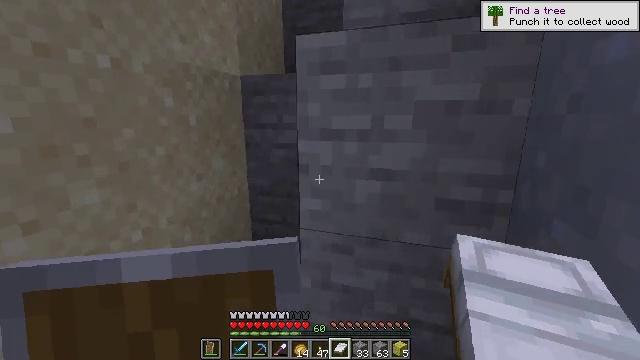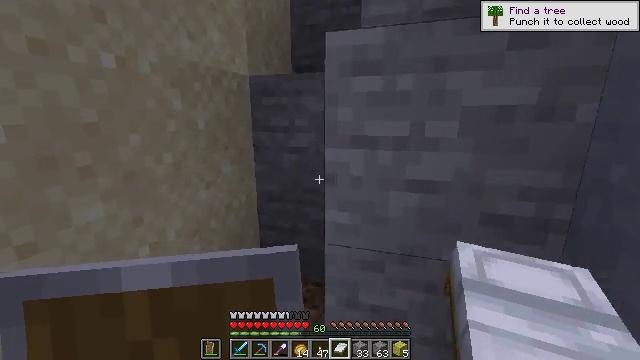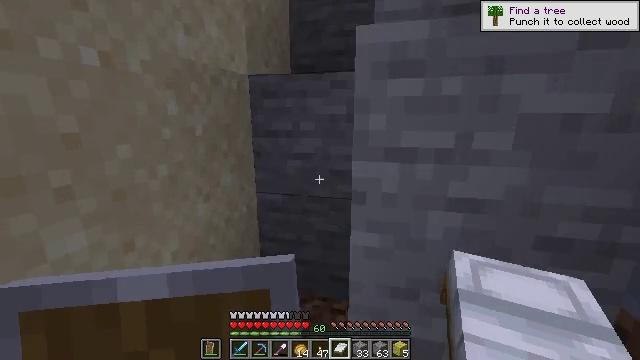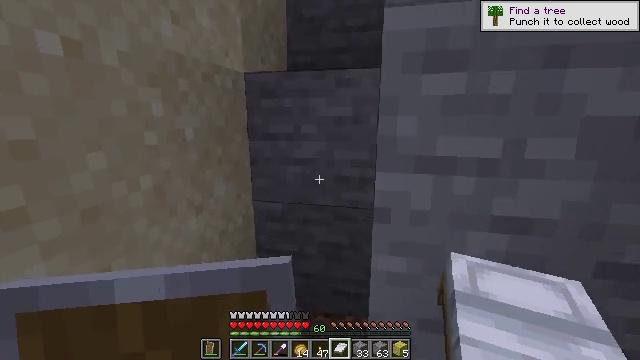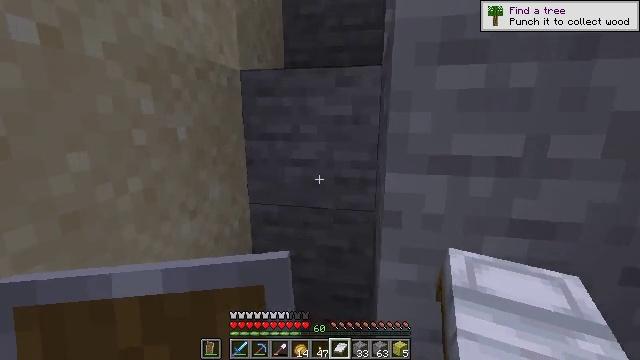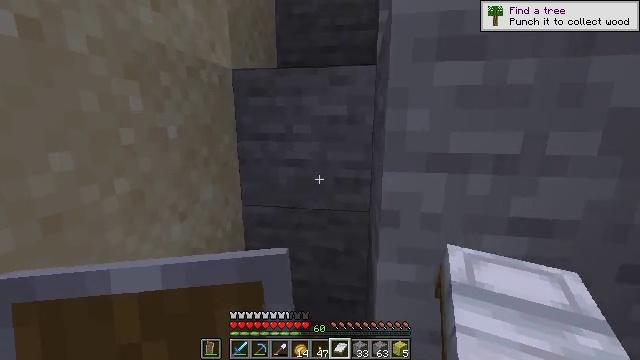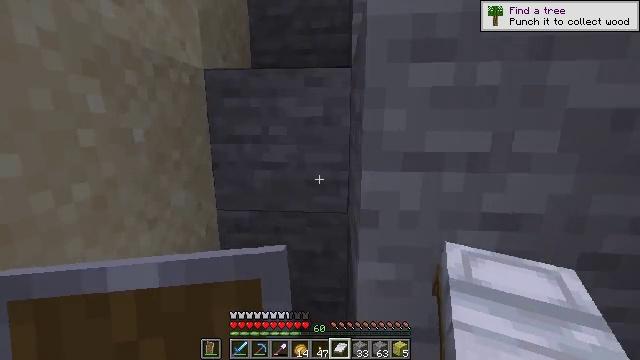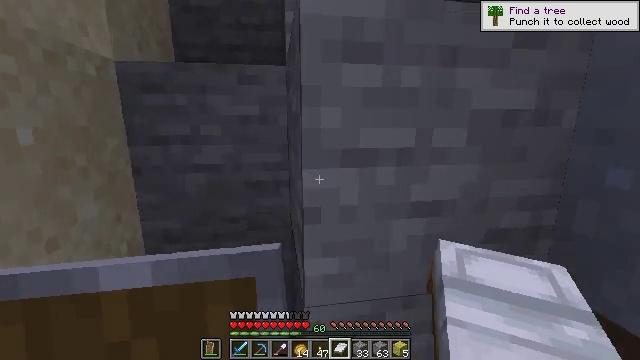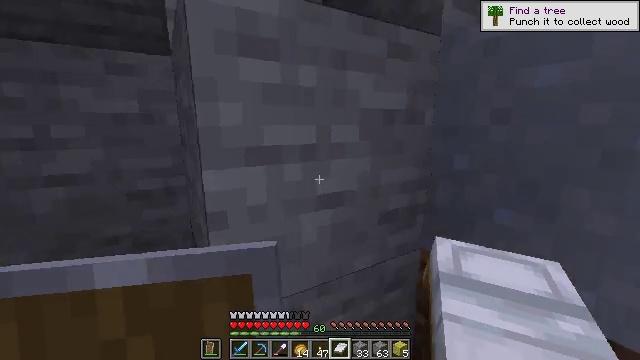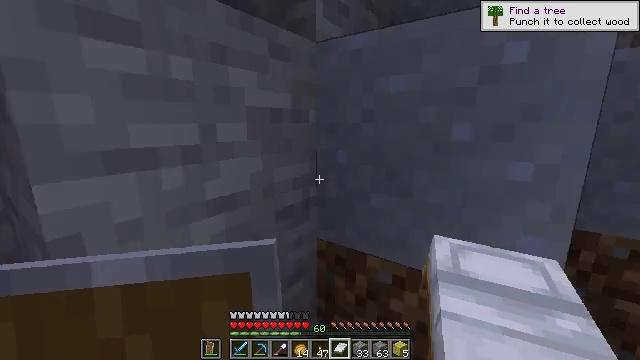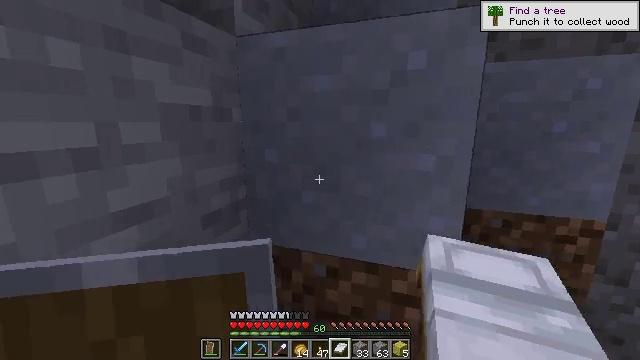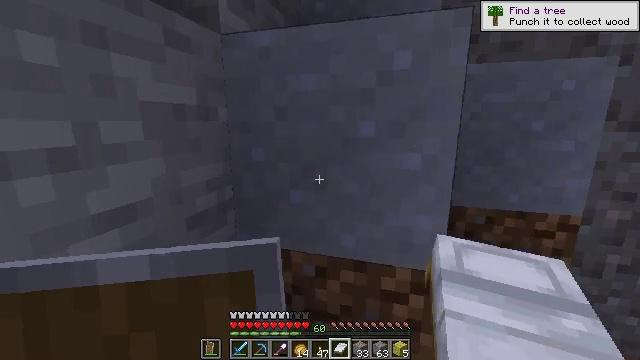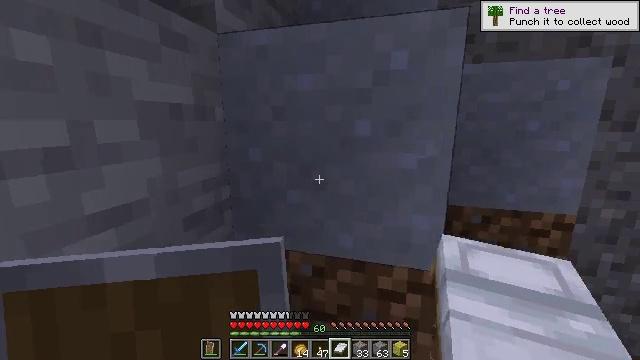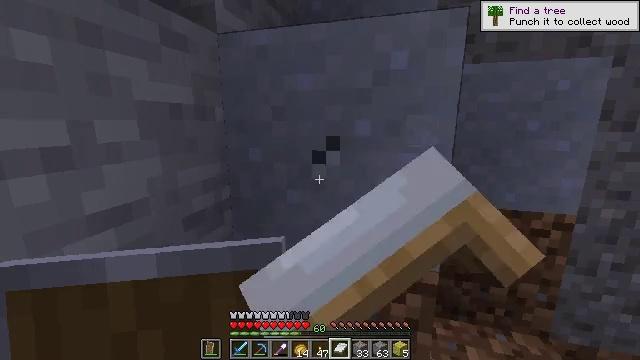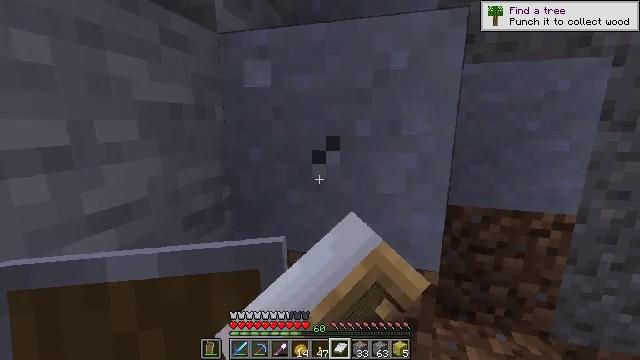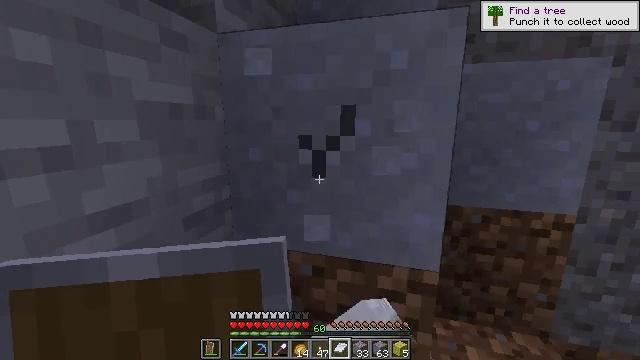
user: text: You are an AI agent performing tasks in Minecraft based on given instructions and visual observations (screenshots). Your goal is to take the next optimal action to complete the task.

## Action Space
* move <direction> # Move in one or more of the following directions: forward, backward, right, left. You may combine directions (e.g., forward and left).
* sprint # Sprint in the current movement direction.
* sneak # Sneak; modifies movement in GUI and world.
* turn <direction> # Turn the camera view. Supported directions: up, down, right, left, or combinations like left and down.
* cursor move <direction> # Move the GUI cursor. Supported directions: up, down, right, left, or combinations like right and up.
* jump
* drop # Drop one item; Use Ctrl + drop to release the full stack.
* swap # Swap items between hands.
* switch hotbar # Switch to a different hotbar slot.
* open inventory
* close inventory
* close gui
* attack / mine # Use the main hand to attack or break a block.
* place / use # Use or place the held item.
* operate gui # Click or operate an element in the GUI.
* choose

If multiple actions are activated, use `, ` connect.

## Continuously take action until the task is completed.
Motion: motion action
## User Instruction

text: Mine the clay from the riverbed.
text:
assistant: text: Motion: move forward and move left
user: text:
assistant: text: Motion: move forward, turn right
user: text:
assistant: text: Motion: turn right
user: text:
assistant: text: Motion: turn right
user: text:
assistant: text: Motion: turn right
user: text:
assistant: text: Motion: turn right
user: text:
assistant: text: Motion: turn right
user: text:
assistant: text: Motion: turn right
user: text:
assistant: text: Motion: turn right
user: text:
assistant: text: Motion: turn right
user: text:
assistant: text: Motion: turn right
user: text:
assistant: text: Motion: attack / mine
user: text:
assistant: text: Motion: attack / mine
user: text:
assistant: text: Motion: attack / mine
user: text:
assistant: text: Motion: attack / mine
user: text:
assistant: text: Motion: attack / mine
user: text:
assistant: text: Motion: attack / mine
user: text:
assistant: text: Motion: attack / mine
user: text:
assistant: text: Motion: attack / mine
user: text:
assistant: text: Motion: attack / mine
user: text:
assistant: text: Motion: attack / mine
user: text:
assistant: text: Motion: attack / mine
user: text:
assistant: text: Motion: attack / mine
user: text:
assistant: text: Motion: attack / mine
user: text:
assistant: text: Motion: attack / mine
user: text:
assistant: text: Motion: attack / mine
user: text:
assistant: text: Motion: attack / mine
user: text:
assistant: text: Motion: attack / mine
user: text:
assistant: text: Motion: attack / mine
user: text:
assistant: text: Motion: attack / mine